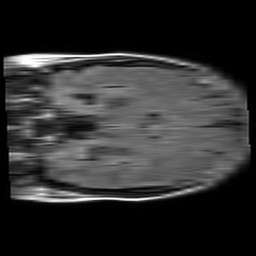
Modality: FLAIR
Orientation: coronal
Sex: female
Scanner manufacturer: philips
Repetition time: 11 s
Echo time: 0.125 s